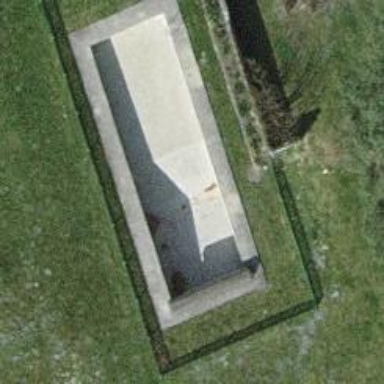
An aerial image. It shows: Swimming pool located in leisure land.